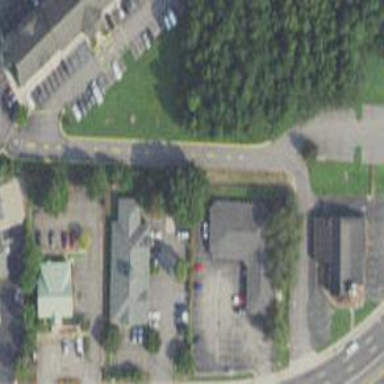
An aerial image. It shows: Clinic.